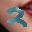
Label: 2